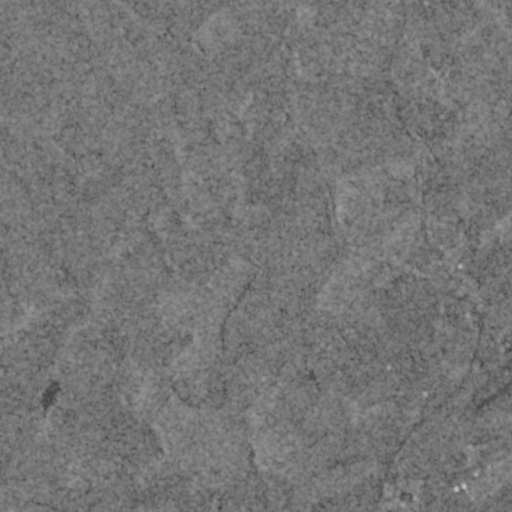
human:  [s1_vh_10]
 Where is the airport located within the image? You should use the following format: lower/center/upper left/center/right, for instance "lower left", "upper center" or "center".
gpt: The airport is located in the lower right of the image.
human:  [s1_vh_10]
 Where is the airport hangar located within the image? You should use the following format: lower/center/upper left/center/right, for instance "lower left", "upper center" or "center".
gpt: The airport hangar is located in the lower right of the image.
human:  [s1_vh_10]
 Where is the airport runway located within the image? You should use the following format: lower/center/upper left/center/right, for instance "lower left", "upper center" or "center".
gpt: The airport runway is located in the lower right of the image.
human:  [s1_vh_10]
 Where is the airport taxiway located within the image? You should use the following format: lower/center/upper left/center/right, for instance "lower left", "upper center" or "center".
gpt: The airport taxiway is located in the lower right of the image.
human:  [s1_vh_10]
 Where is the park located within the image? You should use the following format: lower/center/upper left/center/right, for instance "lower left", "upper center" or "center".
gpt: The park is located in the lower center of the image.
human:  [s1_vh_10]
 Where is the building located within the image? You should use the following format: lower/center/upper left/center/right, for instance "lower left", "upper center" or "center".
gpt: The building is located in the lower right of the image.
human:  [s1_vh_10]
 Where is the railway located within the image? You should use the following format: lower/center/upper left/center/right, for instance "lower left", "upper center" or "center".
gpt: The railway is located in the lower of the image.
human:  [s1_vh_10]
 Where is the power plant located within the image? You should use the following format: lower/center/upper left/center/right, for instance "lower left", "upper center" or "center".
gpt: There is no power plant in the image.

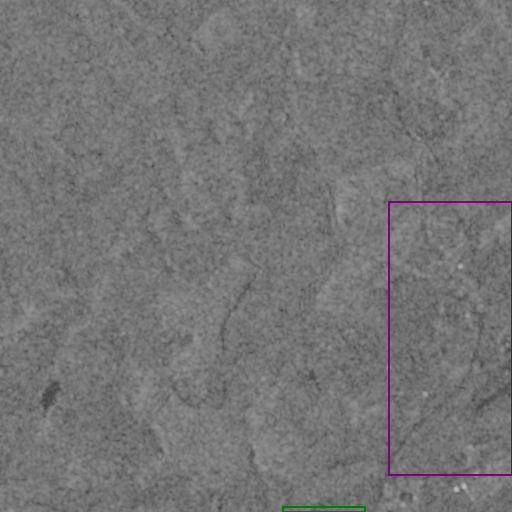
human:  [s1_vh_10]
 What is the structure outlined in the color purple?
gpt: The structure outlined in purple is an airport.
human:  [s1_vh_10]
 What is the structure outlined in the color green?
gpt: The structure outlined in green is a park.
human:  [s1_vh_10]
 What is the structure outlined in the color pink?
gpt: There is no pink outline.